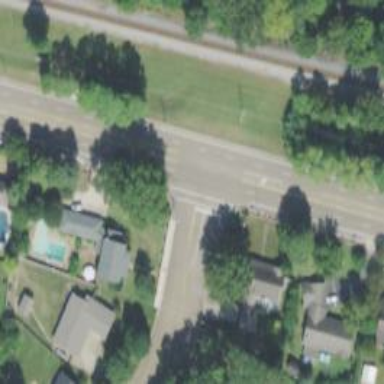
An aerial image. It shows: Secondary road with asphalt surface.